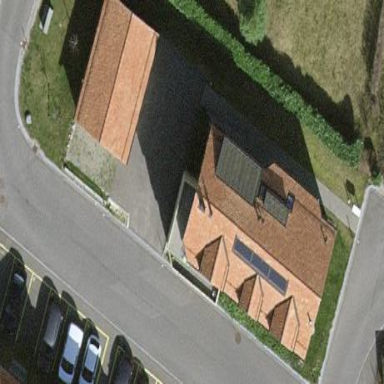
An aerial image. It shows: Image showing building with apartments.